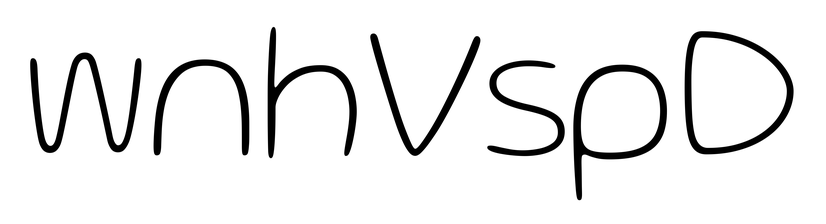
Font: Gluten_Thin